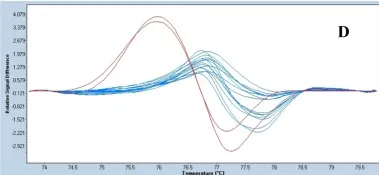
We used capillary electrophoresis to verify the presence of the c.18_28delAGAGAGGCCAA allele. Temperature-shifted difference plots. Of the c.18_28delAGAGAGGCCAA allele are shown. Melting profile evaluation of the patient shows a specific melting behavior, as observed in both the normalized and the temperature-shifted and difference plots compared to the FT samples (n = 10) that do not carry this variant. Each experiment is reported in duplicate. The same forward primer used for sequencing was used for PCR-HRMA, while the PCR-HRMA-reverse primer was 5'-TCATTAGGGAGATACATATGGA-3'. The PCR-HRMA primers were designed using Primer3 software (http://bioinfo. Ut. Ee/primer3) and certified as high molecular-quality products via HPLC purification (Eurofin MWG Operon, Ebersberg, Germany).
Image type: chart (chart)